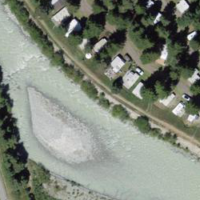
EUNIS habitat code: 15
Species observed at this site:
Carduelis carduelis
Cyanistes caeruleus
Lophophanes cristatus
Parus major
Spinus spinus